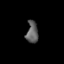
Tissue: lung
Cell type: B cells
Senescence score: 0.2271
Nuclear area (px): 249
Mean DAPI intensity: 95.462